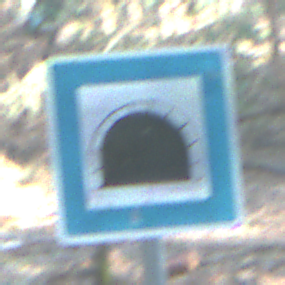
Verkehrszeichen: Tunnel
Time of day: MorningAfternoon
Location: Outdoor (Nature)
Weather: Clear
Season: NotSpecified
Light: Natural